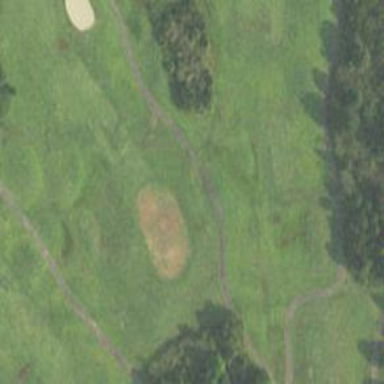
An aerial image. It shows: View of golf hole.